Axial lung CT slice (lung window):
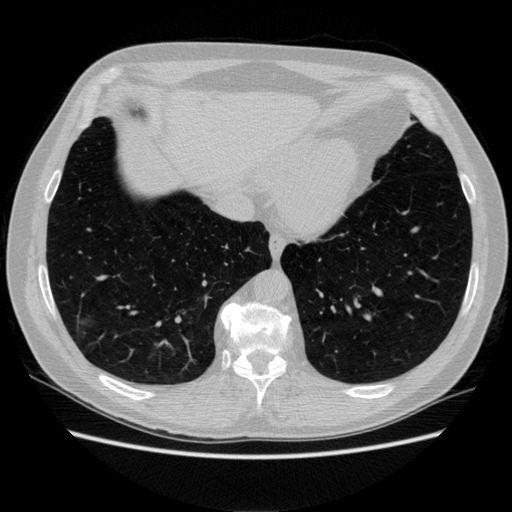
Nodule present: no